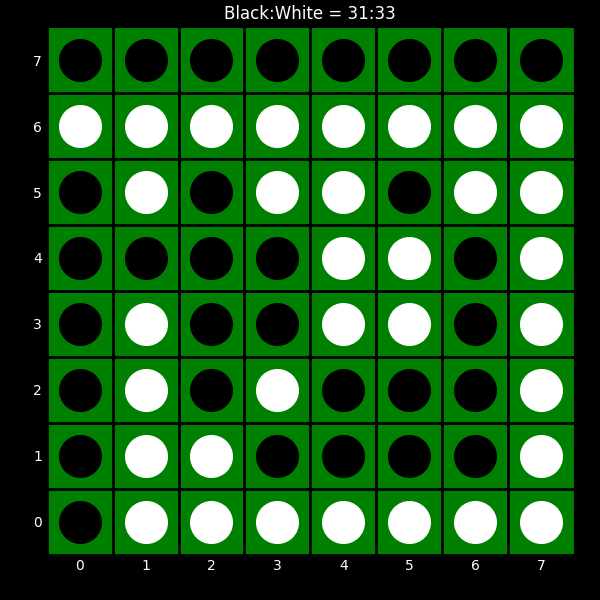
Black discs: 31
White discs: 33